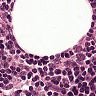
Metastatic tissue present: no